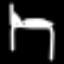
Label: bed